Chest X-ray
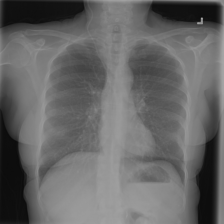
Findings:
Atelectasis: negative
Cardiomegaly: negative
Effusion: negative
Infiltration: negative
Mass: negative
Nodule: negative
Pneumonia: negative
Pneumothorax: negative
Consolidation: negative
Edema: negative
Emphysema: negative
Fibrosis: negative
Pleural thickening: negative
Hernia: negative